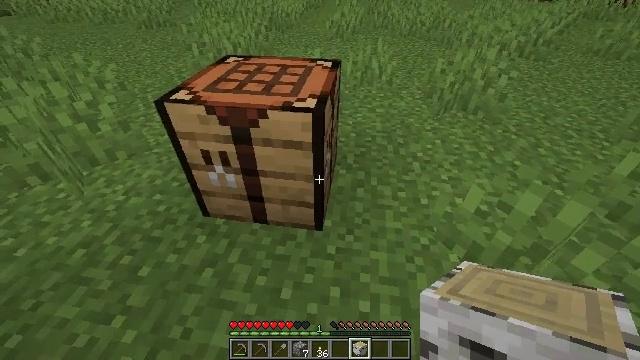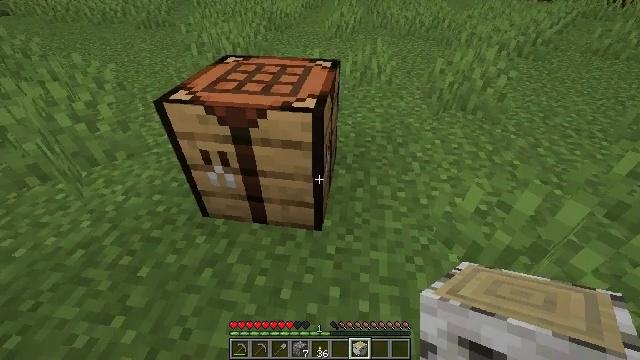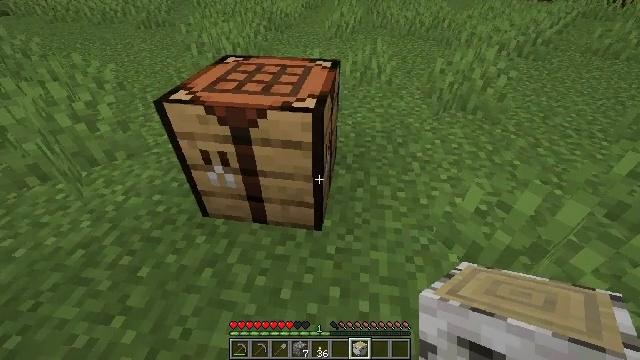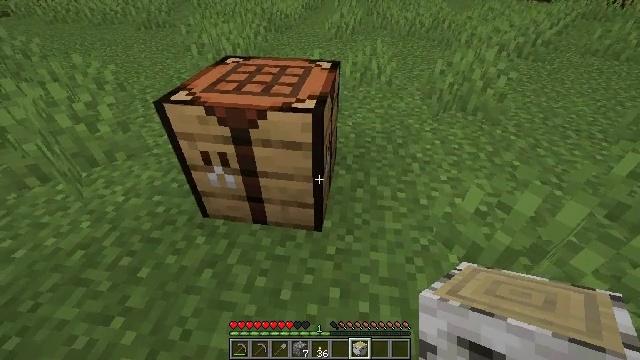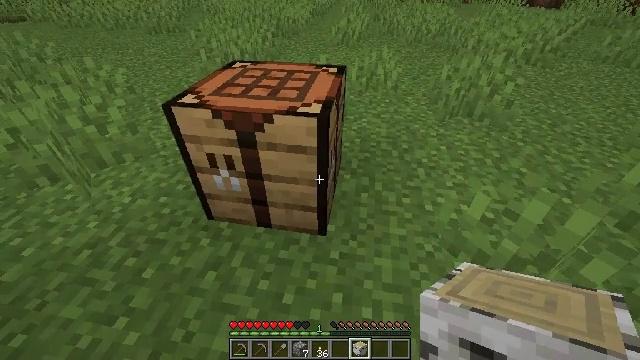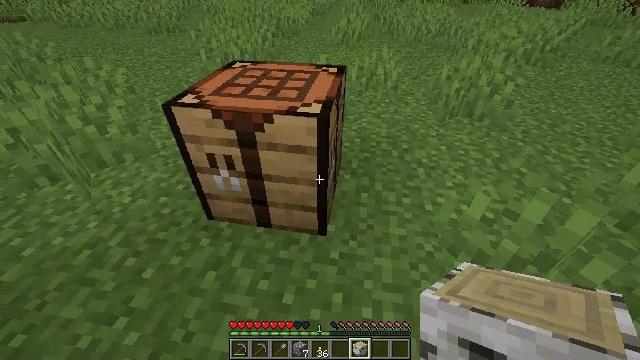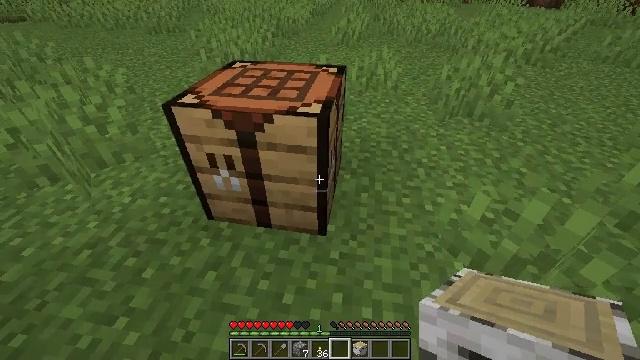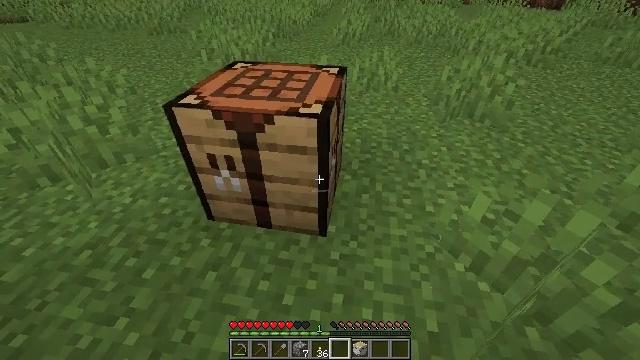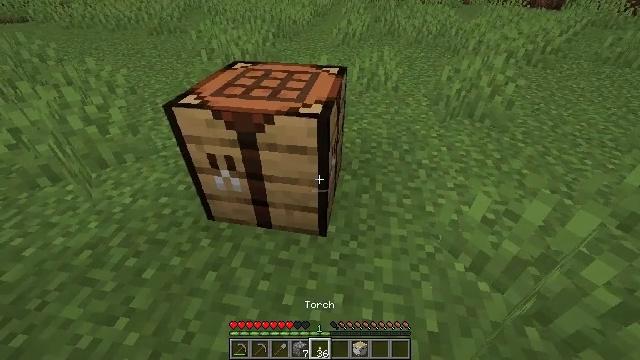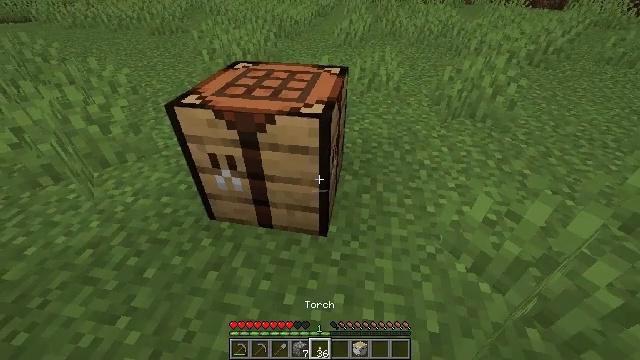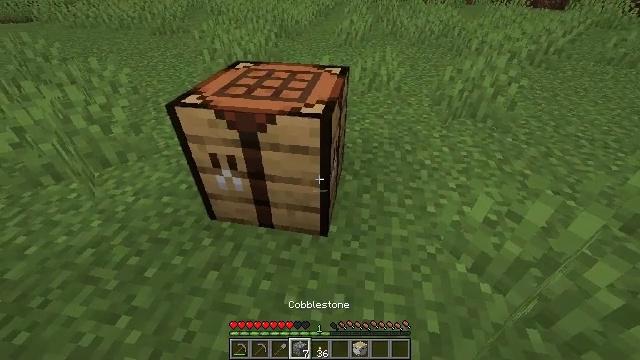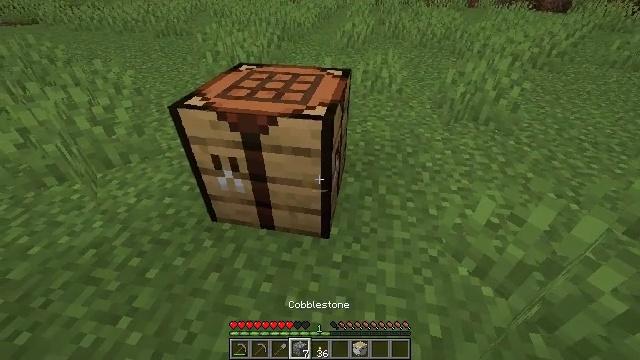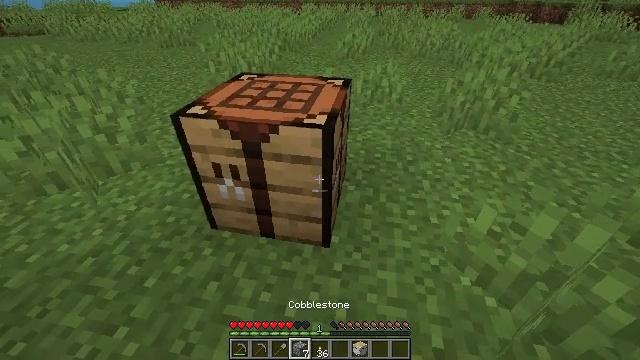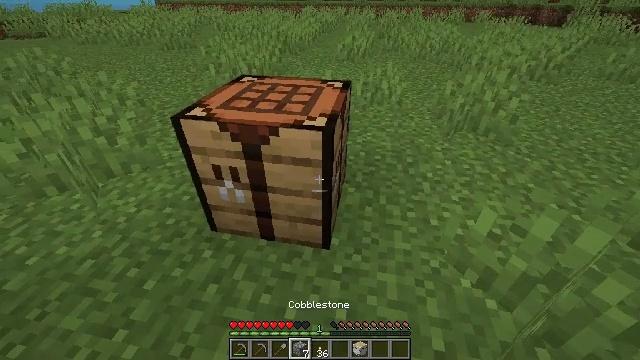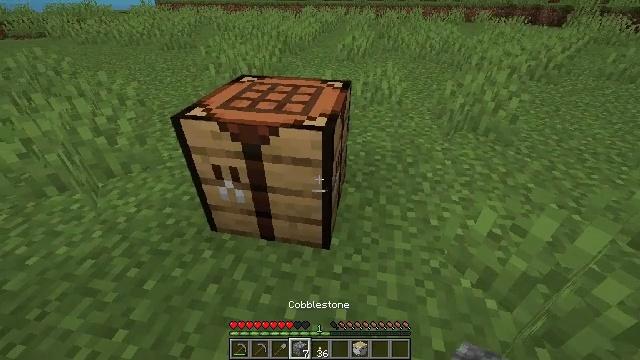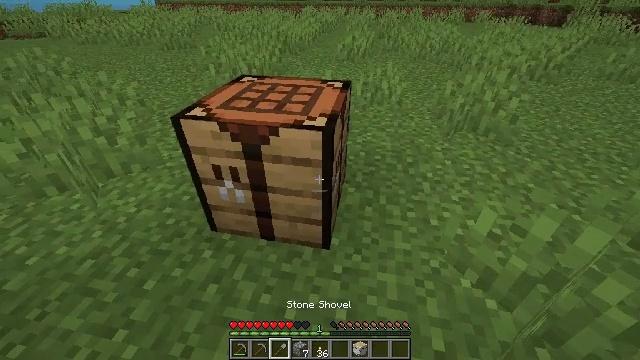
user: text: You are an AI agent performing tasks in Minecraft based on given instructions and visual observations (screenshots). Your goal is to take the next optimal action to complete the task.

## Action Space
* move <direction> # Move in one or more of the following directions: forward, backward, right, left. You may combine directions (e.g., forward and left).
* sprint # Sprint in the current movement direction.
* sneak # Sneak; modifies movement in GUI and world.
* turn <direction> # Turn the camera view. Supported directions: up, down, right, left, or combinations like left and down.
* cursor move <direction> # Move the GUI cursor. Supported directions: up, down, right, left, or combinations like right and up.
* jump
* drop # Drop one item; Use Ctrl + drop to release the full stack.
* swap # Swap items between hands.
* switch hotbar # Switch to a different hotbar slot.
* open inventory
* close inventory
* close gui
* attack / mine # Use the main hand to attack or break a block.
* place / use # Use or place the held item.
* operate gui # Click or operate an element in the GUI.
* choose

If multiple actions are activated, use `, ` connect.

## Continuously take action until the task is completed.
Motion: motion action
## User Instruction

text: Get the crafting table into the inventory.
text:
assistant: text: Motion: no_op
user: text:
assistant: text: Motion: no_op
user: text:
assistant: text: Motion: no_op
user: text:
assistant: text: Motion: turn left
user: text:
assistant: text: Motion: no_op
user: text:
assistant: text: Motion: no_op
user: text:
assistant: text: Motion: no_op
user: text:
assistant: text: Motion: no_op
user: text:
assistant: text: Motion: no_op
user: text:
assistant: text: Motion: no_op
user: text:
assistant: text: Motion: no_op
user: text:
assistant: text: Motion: turn up
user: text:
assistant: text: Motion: no_op
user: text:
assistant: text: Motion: no_op
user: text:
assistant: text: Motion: no_op
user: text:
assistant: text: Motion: no_op
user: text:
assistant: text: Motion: turn left
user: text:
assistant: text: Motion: turn left and up
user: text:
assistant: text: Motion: turn left and up
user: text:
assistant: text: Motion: no_op
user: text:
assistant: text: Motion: no_op
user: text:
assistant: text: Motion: move forward, turn right and down
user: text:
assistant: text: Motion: move forward
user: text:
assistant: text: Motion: turn down
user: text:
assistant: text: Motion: turn down
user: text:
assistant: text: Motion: attack / mine
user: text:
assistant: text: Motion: attack / mine
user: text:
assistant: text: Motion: attack / mine
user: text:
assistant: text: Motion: attack / mine
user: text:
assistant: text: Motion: attack / mine